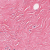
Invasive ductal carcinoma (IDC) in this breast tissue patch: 0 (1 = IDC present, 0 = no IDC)